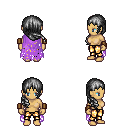
a pixel art fantasy rpg character, female body template, human, tanned skin, maroon tattered cape, gold greaves, gray right-swept hairstyle, leather bracers, four views (front, back, left, right), 2x2 character sprite sheet, small pixel art, hard edges, no anti-aliasing